Interaction volume radius: 10 \u00c5
Interaction volume height: 15 \u00c5
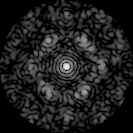
Disorder parameter: 0.6783